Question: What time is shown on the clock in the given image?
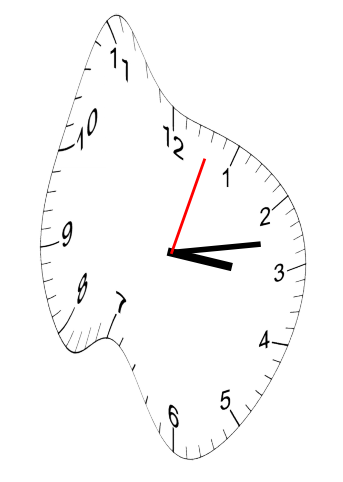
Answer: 03:13:03